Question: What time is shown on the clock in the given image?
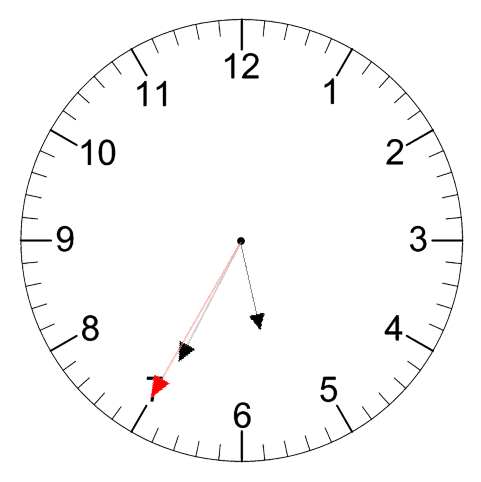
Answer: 05:34:35